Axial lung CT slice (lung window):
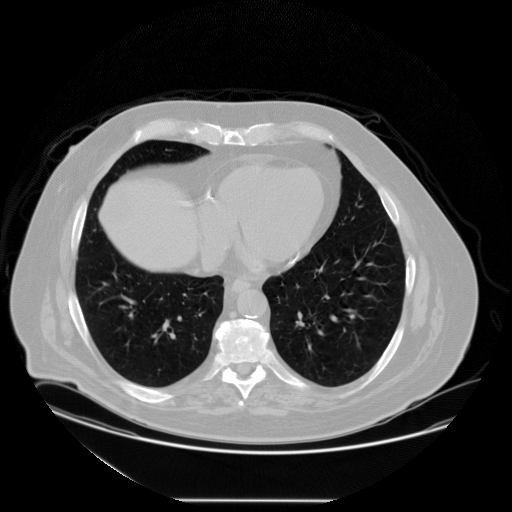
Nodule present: no